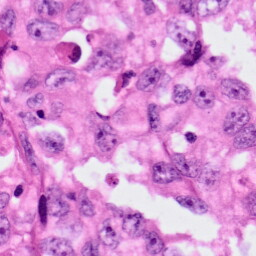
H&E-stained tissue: Lung